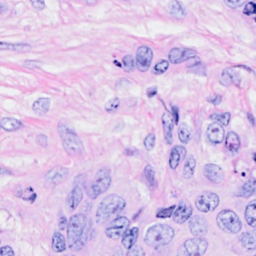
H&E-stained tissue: Breast